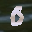
Label: 0